Question: I have a context menu and checkbox inside it, but checkbox displays not correctly.
'''
<toolkit:ContextMenuService.ContextMenu>
<toolkit:ContextMenu >
<toolkit:MenuItem Click="iLikeIt" Tag="{Binding ElementName=chbox}" Header="{Binding isLikeMe, Converter={StaticResource LikeIt}}"/>
<toolkit:MenuItem>
<toolkit:MenuItem.Header>
<CheckBox Name="chbox" Tag="{Binding}" BorderThickness="1" Content="Rasskazat' druz'iam" >
</CheckBox>
</toolkit:MenuItem.Header>
</toolkit:MenuItem>
</toolkit:ContextMenu>
</toolkit:ContextMenuService.ContextMenu>
'''

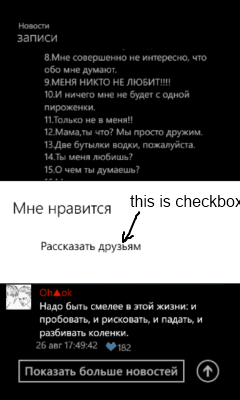
Answer: As this is a UI issue and not a functional one this is very likely a styling issue with the CheckBox. You will need to apply a custom style to the CheckBox in the ContextMenu so that it looks OK in the inverted colours of the ContextMenu.
Make sure you make it work in both Dark and Light theme though.